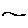
Label: line